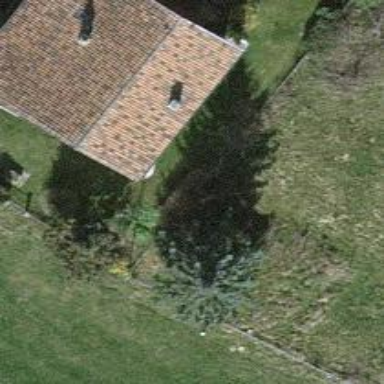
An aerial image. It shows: Evergreen tree with needle-leaved leaves.